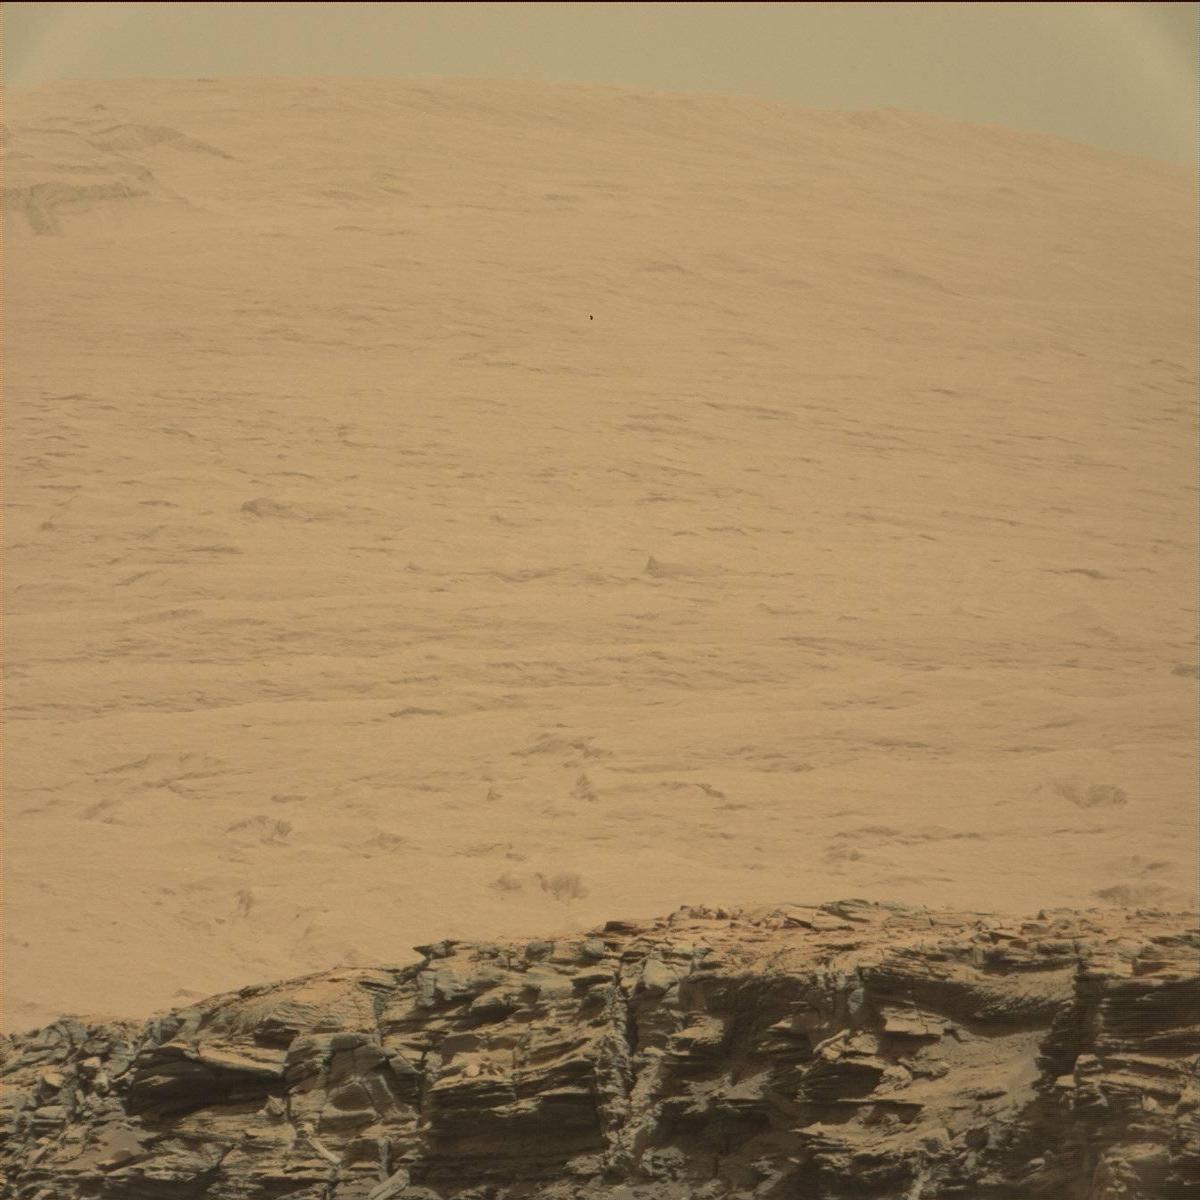
Terrain classes present: Bedrock, Ridge, Sand / Soil, Sky